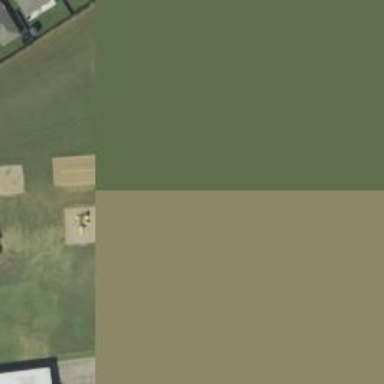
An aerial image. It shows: Baseball pitch for leisure land.